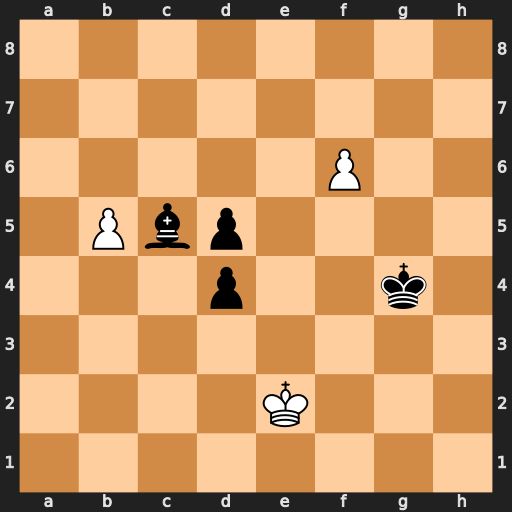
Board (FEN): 8/8/5P2/1Pbp4/3p2k1/8/4K3/8
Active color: w
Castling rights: -
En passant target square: -
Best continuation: f7 Kf5 b6 Bd6 b7